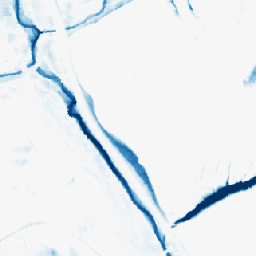
Category: morphological
Decomposition family: morphological_square
Decomposition parameters: operation: closing
size: 15
Upsampling method: area
Upsampling parameters: scale: 8
Upsampling scale: 8